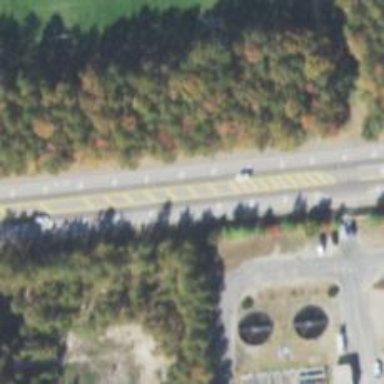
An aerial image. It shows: Secondary road with asphalt surface.